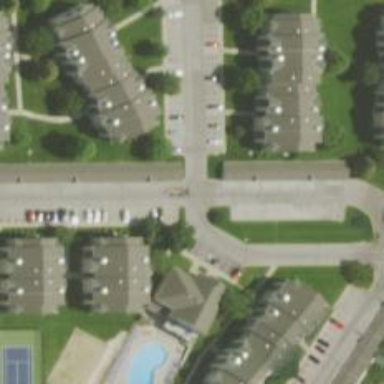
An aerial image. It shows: Living street.